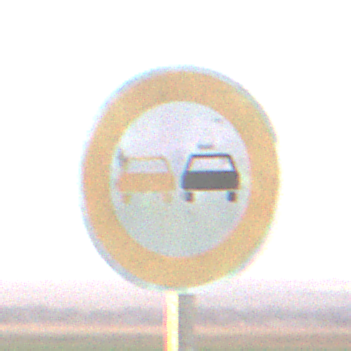
Verkehrszeichen: Ueberholverbot
Umgebung: Outdoor, Nature
Tageszeit: SunriseSunset
Wetter: Clear
Licht: Natural
Jahreszeit: NotSpecified
Kontrast: HighContrast